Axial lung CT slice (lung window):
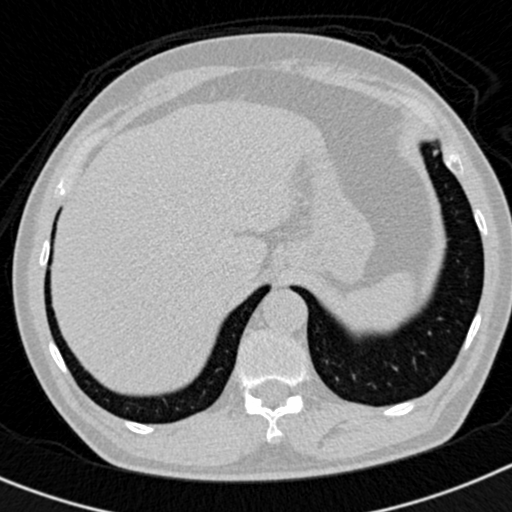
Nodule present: no